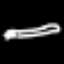
Label: fork